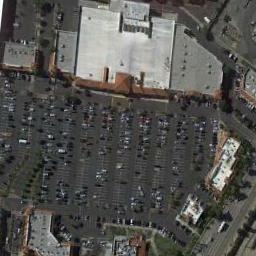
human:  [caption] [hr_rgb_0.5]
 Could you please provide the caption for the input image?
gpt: There are several trees beside the parking lot .

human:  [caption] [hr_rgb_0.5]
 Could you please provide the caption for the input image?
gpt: The parking lot is full of cars next to some buildings .

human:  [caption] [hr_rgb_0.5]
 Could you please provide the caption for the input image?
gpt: The parking lot with lots of parked cars is surrounded by some buildings .

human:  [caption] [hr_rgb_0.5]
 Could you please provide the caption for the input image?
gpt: There are several buildings of different shapes and sizes beside the parking lot .

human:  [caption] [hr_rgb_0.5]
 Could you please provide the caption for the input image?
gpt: There are some buildings around the parking lot .